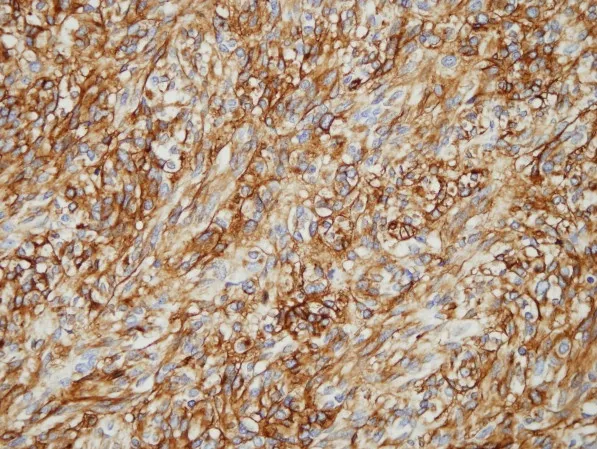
A representative immunohistochemical section of the resected primary tumor - diffuse c-KIT staining.
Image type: pathology (immunostaining)